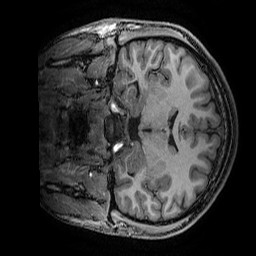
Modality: T1w
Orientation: coronal
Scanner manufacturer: ge
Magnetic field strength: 3 T
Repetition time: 0.007 s
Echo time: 0.00342 s